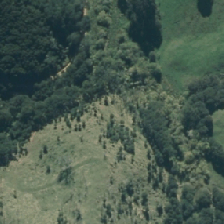
Land cover: grose_broom